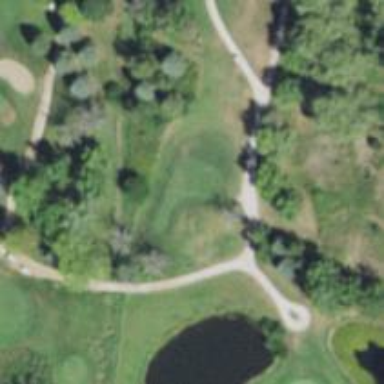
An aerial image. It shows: Path for both road and golf.